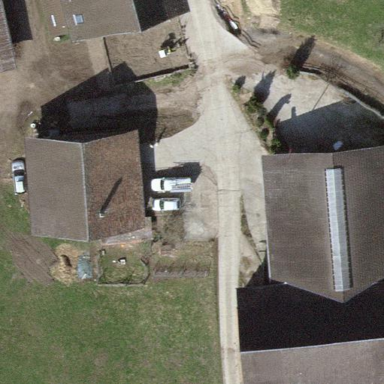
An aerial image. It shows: Farm with farmyard.